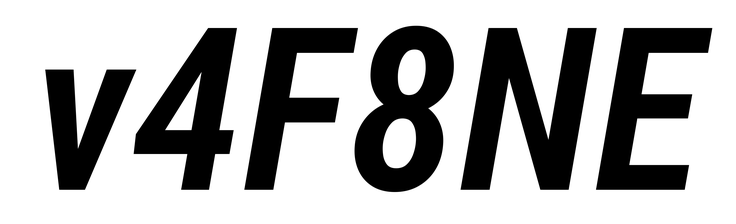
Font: Roboto-Italic_Condensed_SemiBold_Italic